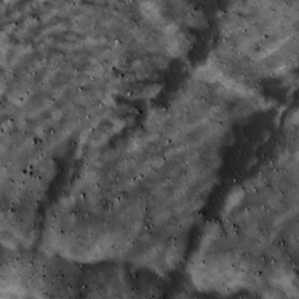
Label: non_frost